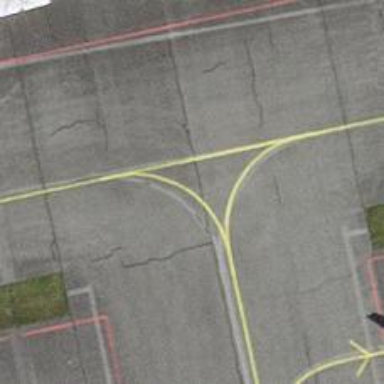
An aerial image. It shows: Image of taxiway at airport.